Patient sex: M
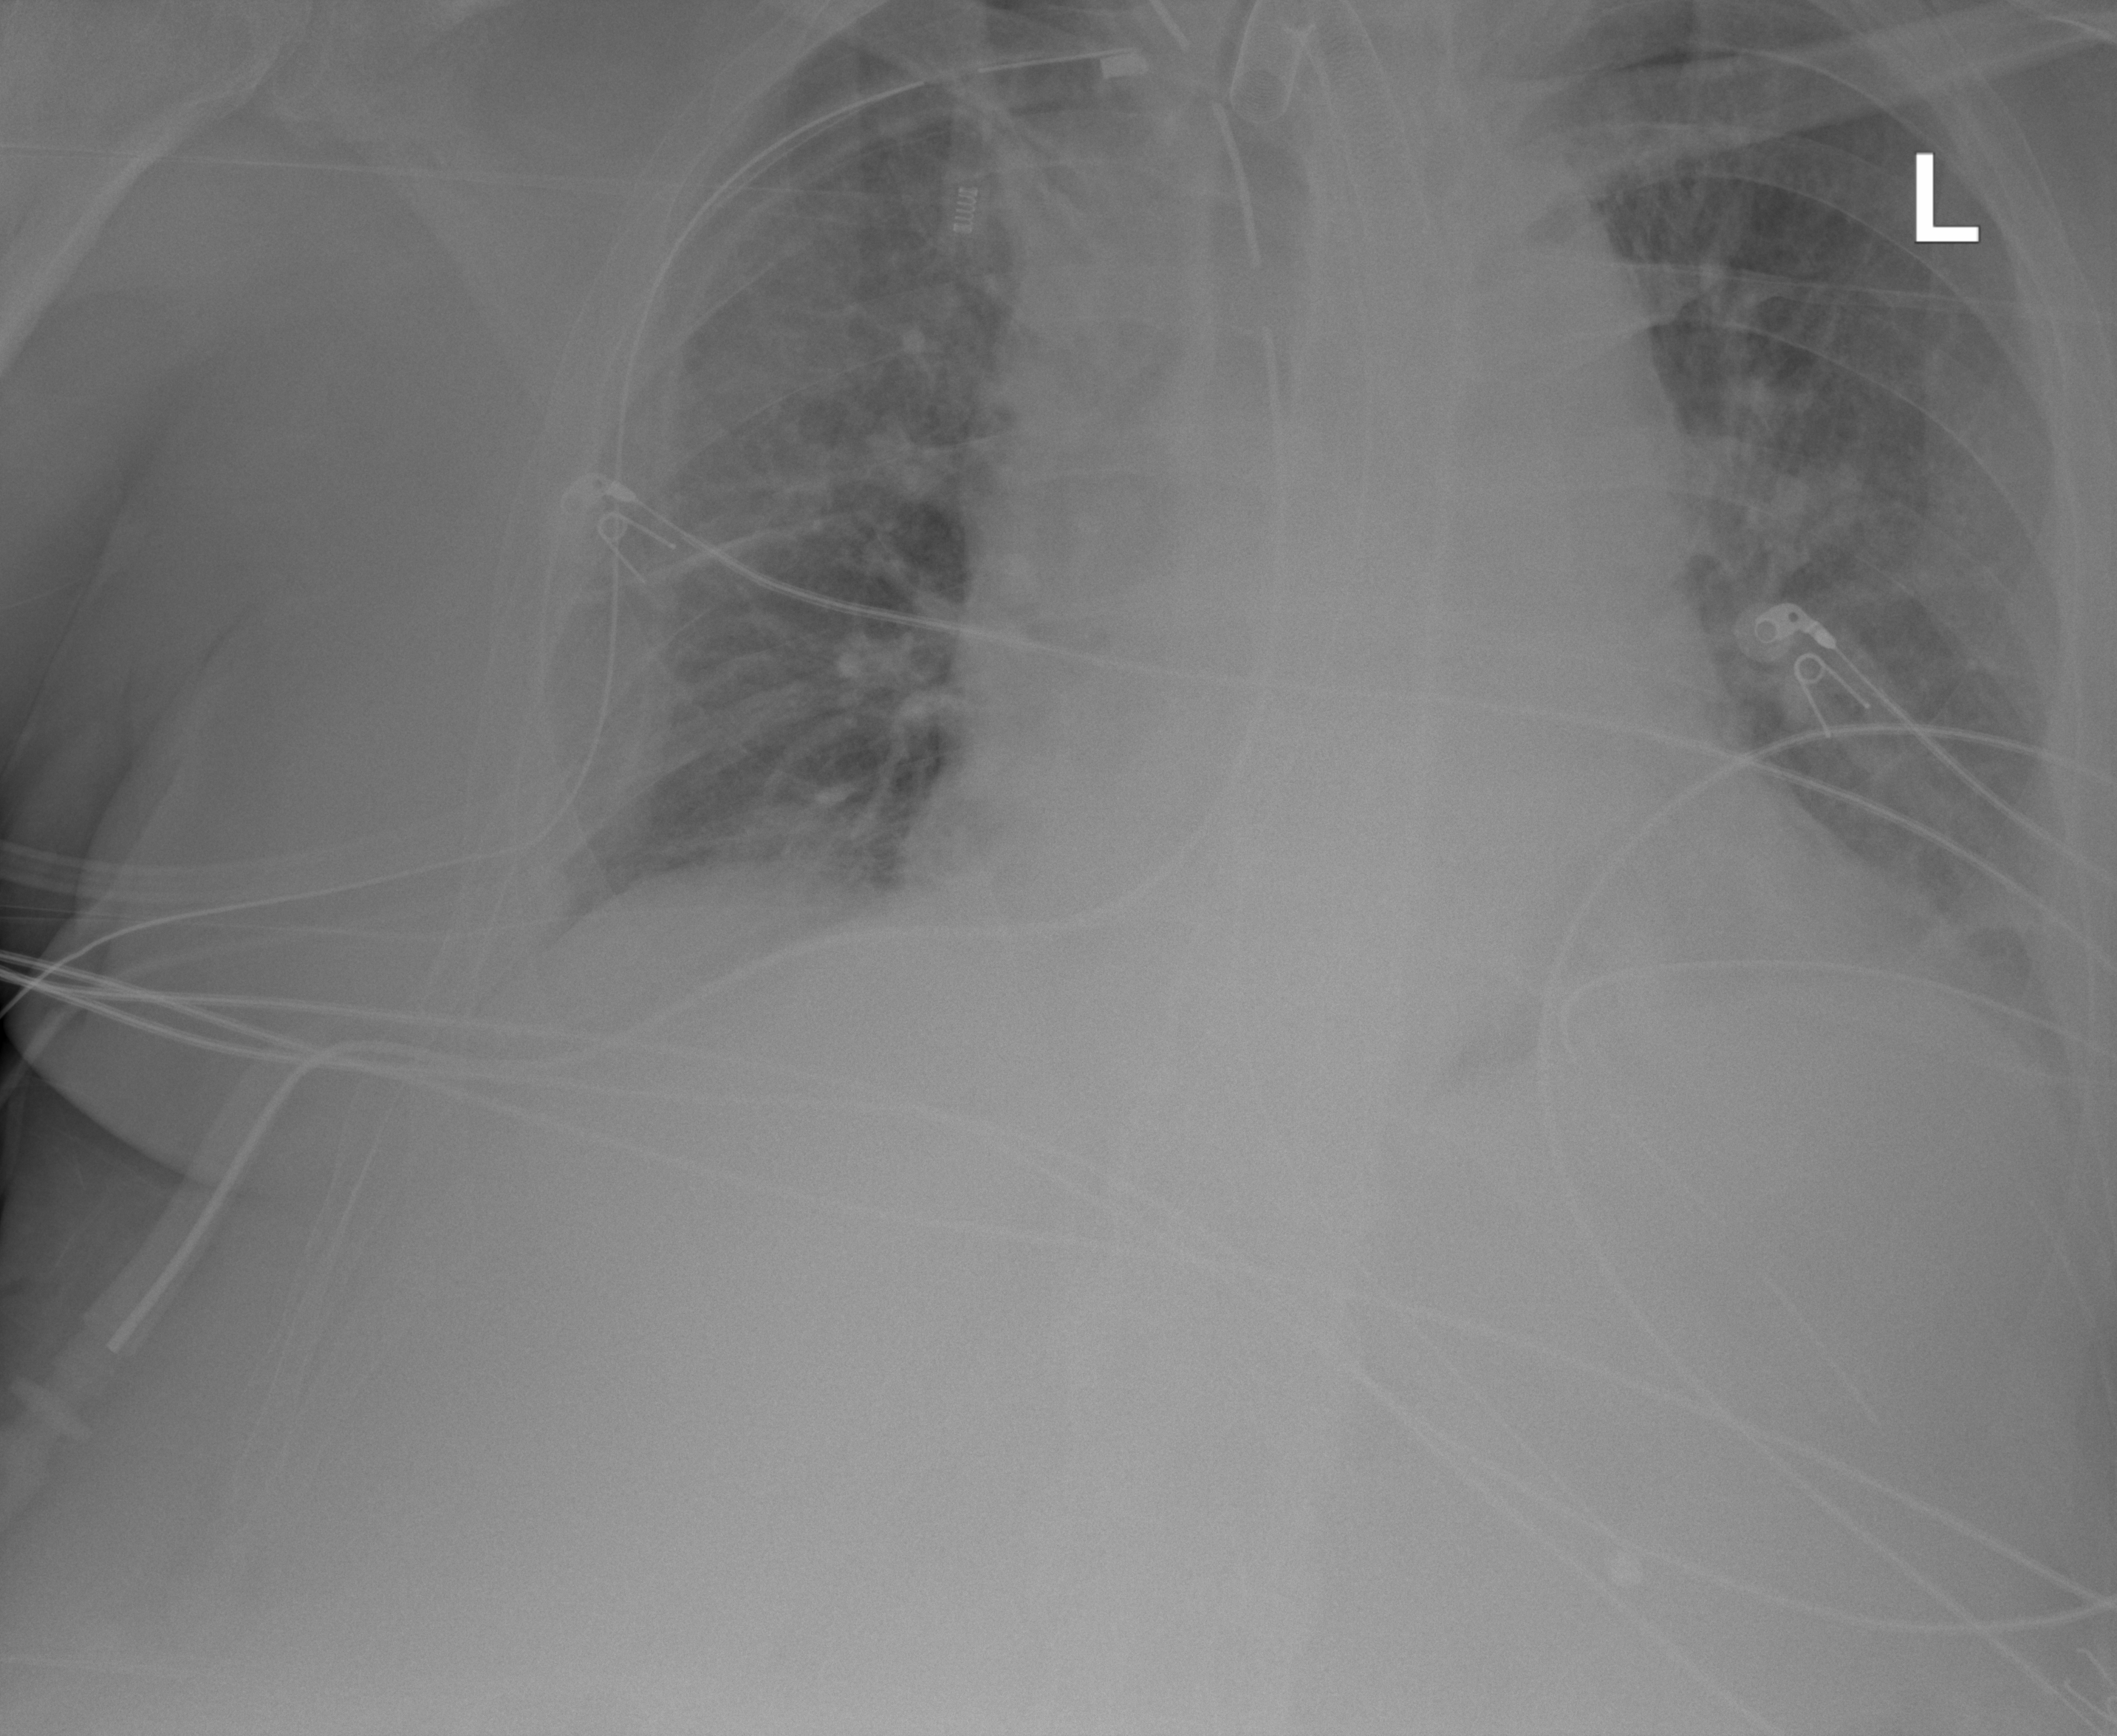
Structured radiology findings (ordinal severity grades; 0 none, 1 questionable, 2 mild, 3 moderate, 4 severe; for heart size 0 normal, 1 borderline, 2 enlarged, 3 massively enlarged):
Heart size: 2
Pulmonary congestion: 2
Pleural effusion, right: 2
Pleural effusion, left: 2
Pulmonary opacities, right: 2
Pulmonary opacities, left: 2
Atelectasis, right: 2
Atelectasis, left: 2